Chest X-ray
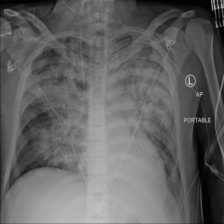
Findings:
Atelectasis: negative
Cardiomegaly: negative
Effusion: negative
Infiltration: negative
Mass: negative
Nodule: negative
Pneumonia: negative
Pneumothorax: negative
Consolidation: positive
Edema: positive
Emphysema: negative
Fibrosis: negative
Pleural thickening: negative
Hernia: negative